Field crop: tomato
Growth stage: 1
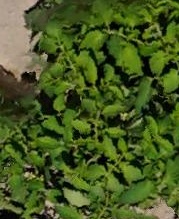
Species: tomato